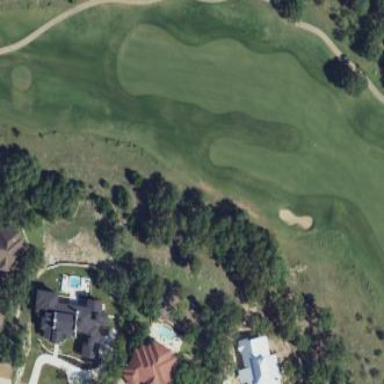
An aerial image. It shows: Rough area in golf course.